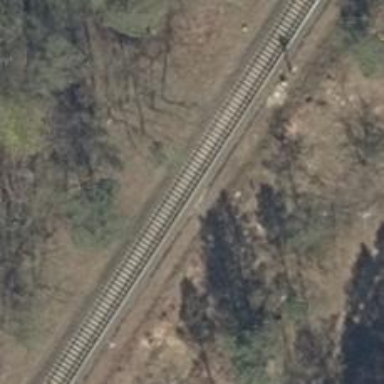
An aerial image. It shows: Light signal at railway crossing.